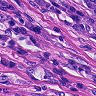
Metastatic tissue present: yes